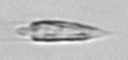
Label: Oxytoxum